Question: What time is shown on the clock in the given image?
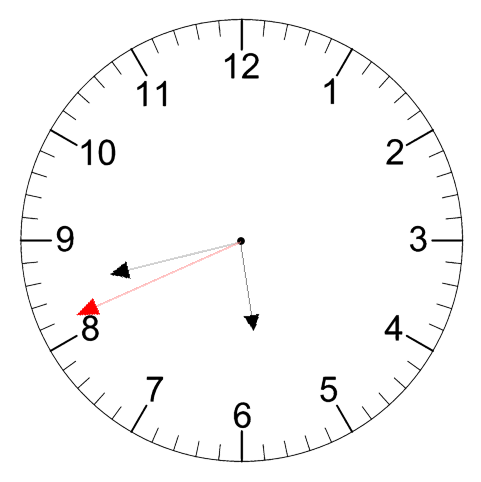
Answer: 05:42:41